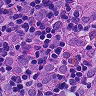
Metastatic tissue present: yes